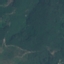
Land use / land cover: Forest